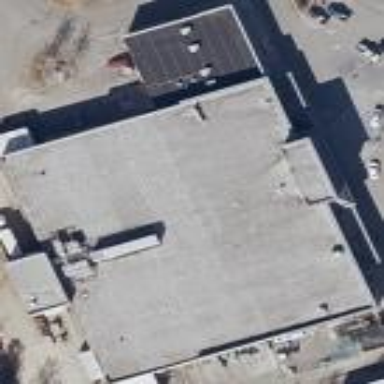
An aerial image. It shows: Mall building.